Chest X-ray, AP view. Patient: 48 years old, sex M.
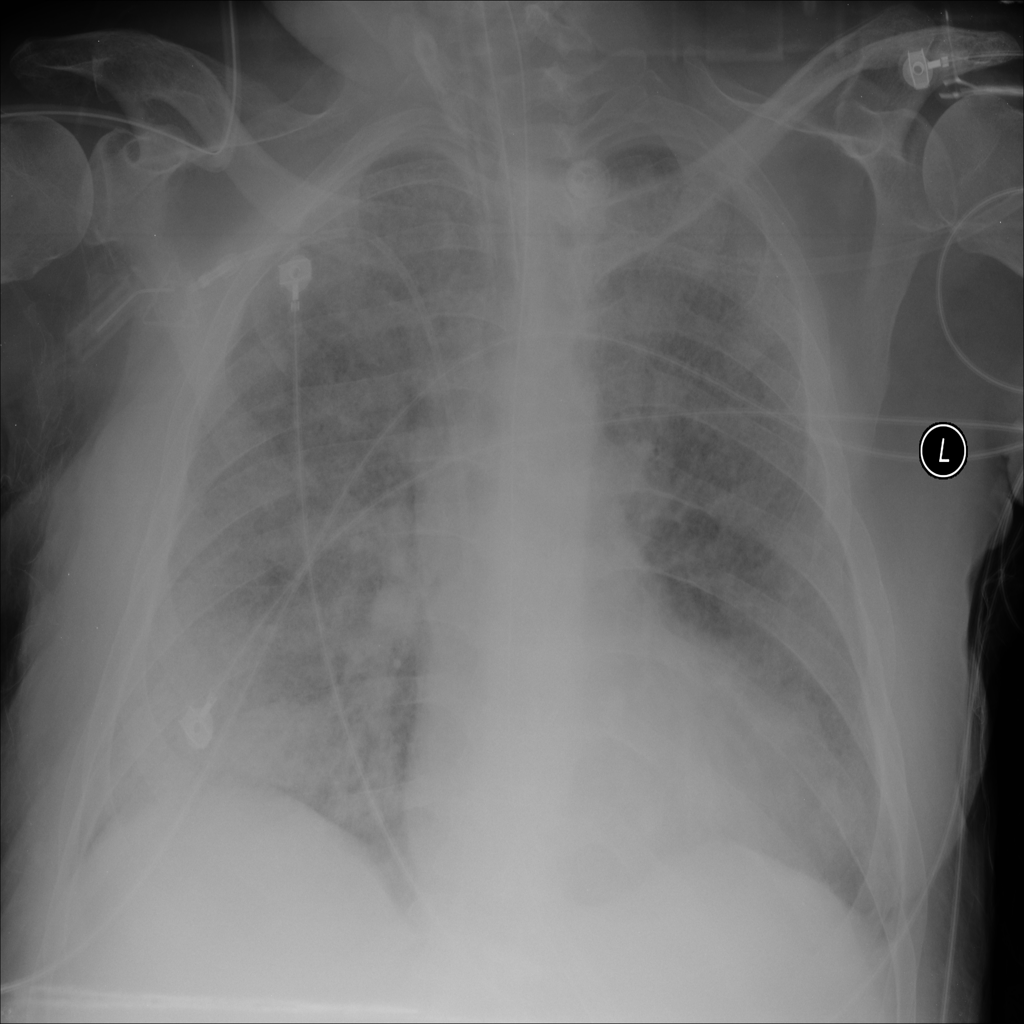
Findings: Edema, Pneumonia